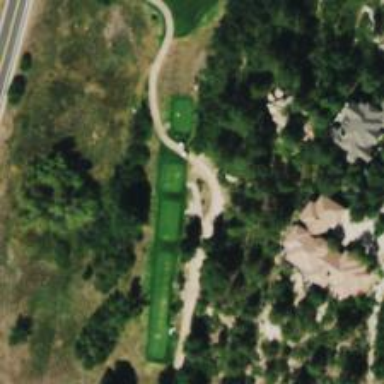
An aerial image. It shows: Path used for both walking and golf.